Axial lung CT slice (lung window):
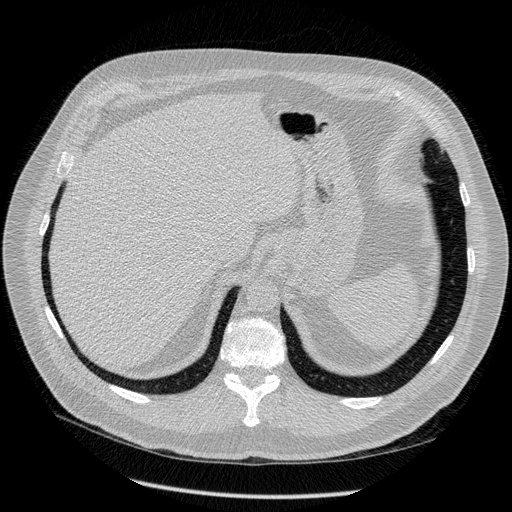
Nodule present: no